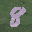
Label: 8